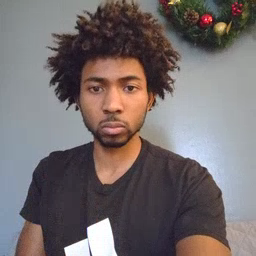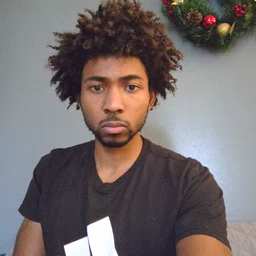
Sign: shoe